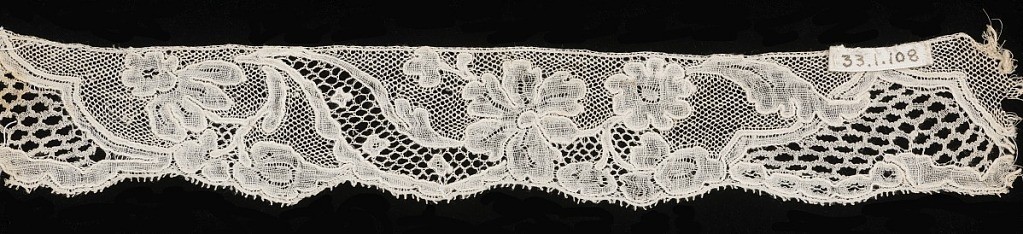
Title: Fragment
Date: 18th century
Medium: linen Technique: bobbin lace, Mechlin style
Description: Louis XV pattern, details in large open mesh.